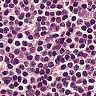
Metastatic tissue present: no